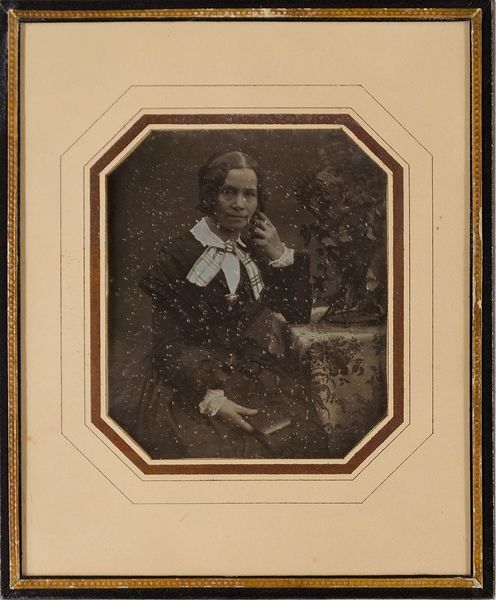
Titel: Unbekannte Frau
Künstler: Wilhelm Breuning
Standort: Hamburg
Institution: Museum für Kunst und Gewerbe Hamburg
Schlagwörter: frau, portrait, figur, person, foto, fotografie, photographie, photo, lichtbild, daguerreotypie, historische, bildwerke, angewandte und bildende kunst, hessische systematik, porträt, persönlichkeit, porträtfotografie, porträtphotographie, hüftbild